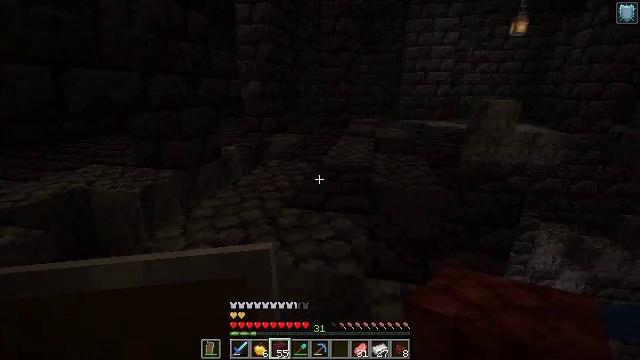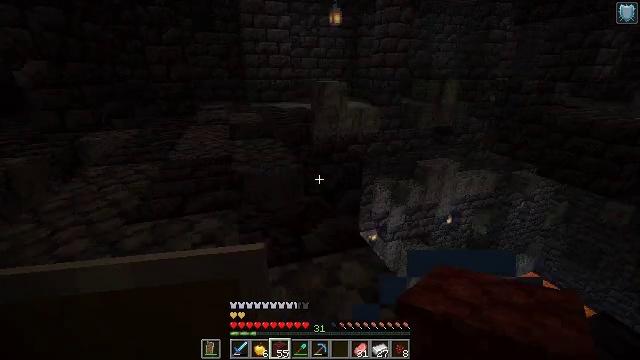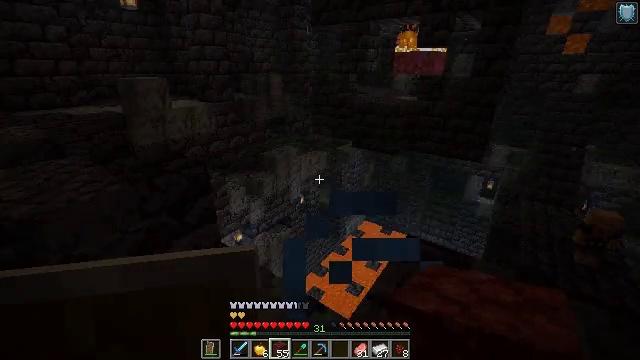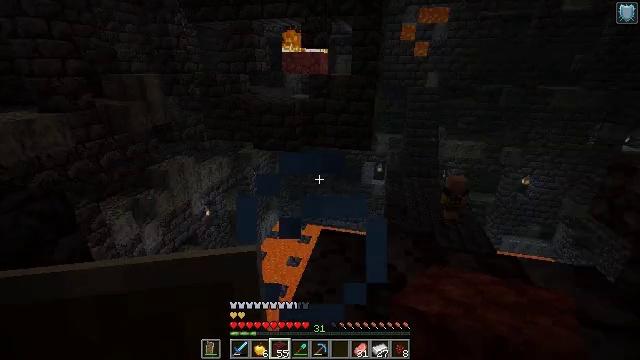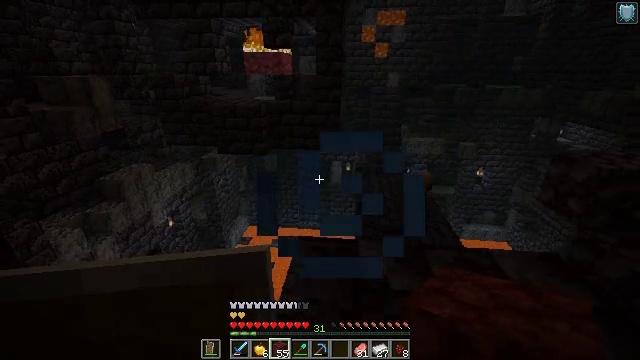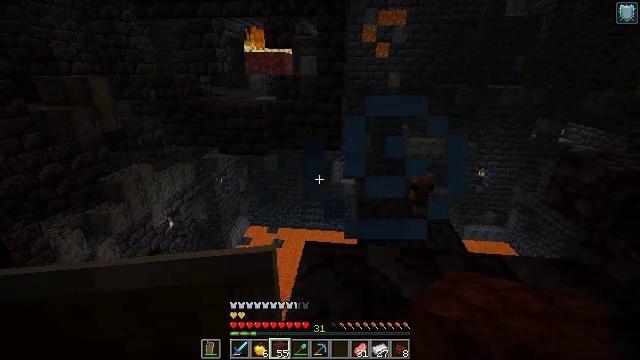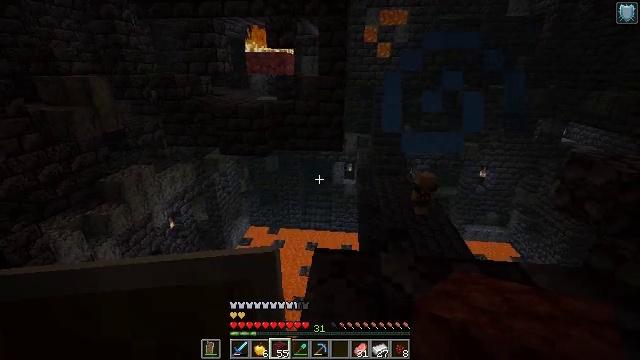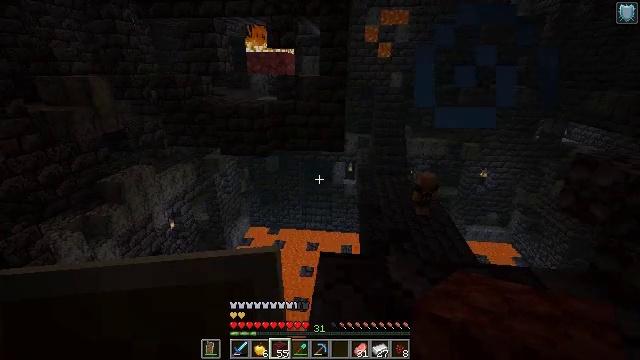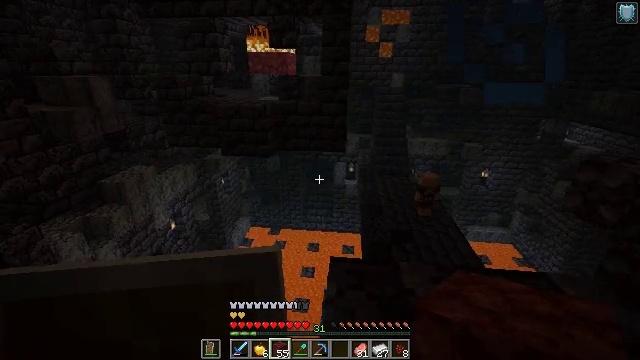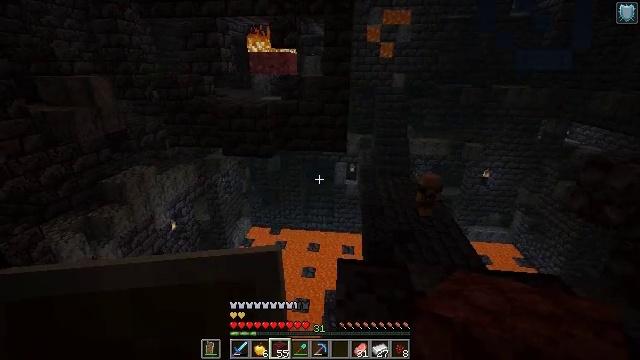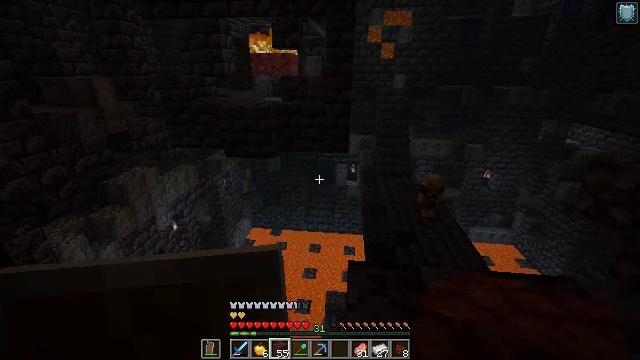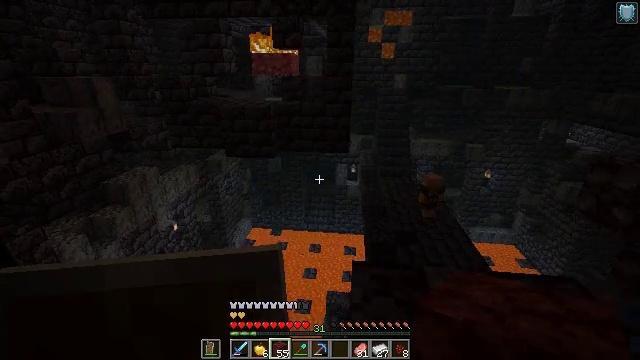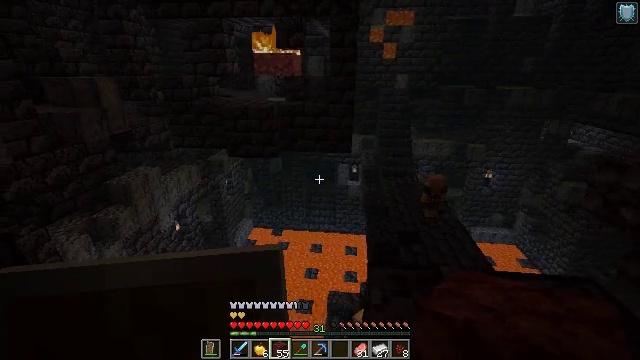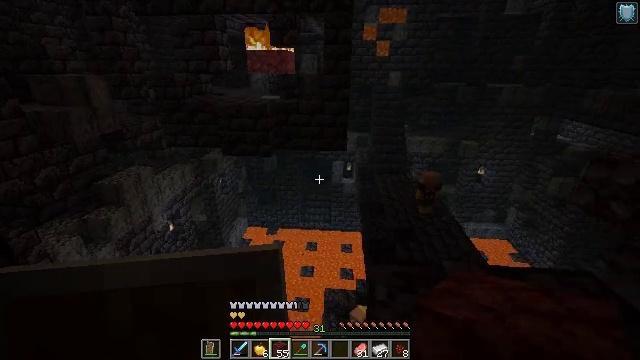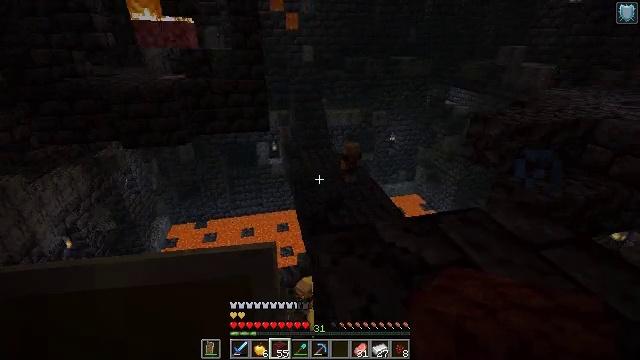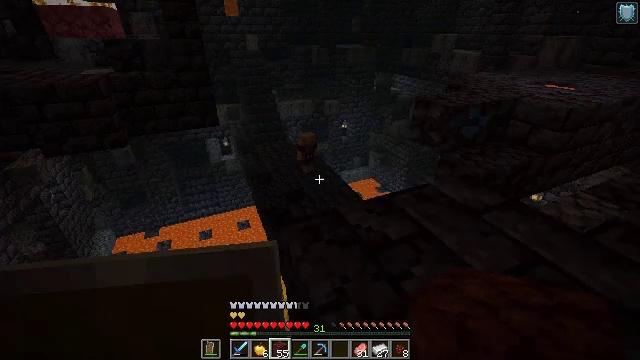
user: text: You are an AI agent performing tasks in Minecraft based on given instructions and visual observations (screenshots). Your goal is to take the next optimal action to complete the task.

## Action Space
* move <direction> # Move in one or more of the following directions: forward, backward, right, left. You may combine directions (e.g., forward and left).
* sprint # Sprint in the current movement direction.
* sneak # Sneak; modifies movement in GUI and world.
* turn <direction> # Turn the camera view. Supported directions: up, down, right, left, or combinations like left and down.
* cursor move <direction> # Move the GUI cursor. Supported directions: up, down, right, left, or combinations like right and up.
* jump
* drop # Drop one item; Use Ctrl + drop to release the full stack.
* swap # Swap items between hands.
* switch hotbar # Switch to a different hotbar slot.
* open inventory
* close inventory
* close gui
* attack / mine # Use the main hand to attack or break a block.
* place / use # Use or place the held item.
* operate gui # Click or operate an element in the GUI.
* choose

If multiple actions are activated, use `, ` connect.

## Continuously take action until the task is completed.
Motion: motion action
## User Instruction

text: Gather polished blackstone bricks.
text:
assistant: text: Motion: move forward and move right, sneak, turn right and down
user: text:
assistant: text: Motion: move forward and move right, sneak, turn right and down
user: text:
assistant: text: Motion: move forward and move left, sneak, turn right
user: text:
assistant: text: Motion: move forward and move left, sneak, turn right
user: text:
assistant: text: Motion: move forward and move left, sneak
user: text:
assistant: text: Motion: move forward and move left, sneak
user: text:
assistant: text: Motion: move forward and move left, sneak
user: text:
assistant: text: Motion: move left, sneak
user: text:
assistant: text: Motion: move left, sneak
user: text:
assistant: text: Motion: move left, sneak
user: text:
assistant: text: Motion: move left, sneak
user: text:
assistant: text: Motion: move left, sneak
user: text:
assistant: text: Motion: move left, sneak, turn right
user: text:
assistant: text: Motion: move left, sneak, turn right and down
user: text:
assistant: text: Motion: move right, sneak, turn right and down
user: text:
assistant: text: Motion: move right, sneak
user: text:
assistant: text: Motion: move right, sneak
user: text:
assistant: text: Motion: move right, sneak
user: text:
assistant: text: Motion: move right, sneak
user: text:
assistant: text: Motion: move right, sneak
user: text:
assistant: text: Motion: move right, sneak
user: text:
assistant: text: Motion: move forward and move right, sneak
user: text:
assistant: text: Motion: move forward and move right, sneak, turn right and down
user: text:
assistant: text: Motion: move forward and move right, sneak, turn right and down
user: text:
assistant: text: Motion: move forward and move right, sneak, turn right
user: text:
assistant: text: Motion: move forward and move right, sneak
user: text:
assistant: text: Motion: move forward and move right, sneak
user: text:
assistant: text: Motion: move forward, sneak
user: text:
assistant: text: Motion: move forward, sneak
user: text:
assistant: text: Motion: move forward, sneak, switch to hotbar 1